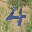
Label: 4